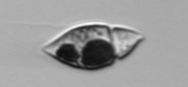
Label: Amphidinium